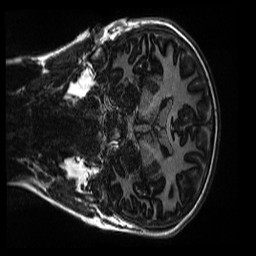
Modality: MP2RAGE
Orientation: coronal
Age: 11
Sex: male
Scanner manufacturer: siemens
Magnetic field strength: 3 T
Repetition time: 4 s
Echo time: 0.00303 s